Interaction volume radius: 5 \u00c5
Interaction volume height: 25 \u00c5
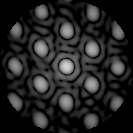
Disorder parameter: 0.1858